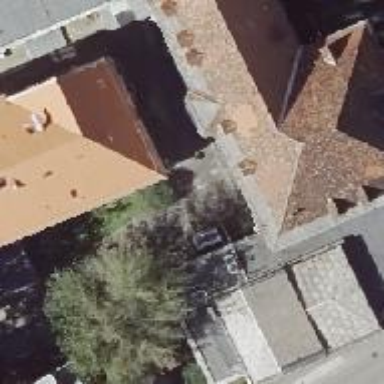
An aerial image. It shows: View of roof edge.